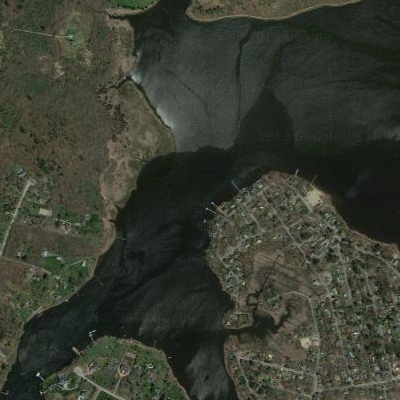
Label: RiverLake